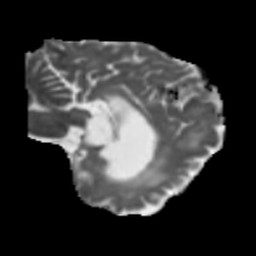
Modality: MD
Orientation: sagittal
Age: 65
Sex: female
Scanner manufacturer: siemens
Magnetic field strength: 3 T
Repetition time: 5.47 s
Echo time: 0.0854 s